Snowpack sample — Buffalo Mountain, Silverthorne, Colorado, USA (1/25/25, 10:11 AM MST)
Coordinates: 39.6222, -106.1139
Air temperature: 22 °F
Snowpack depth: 110 cm
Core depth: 40 cm
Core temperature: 46.4 °F
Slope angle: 12°, slope face: 102°
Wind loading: high
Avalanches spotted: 0
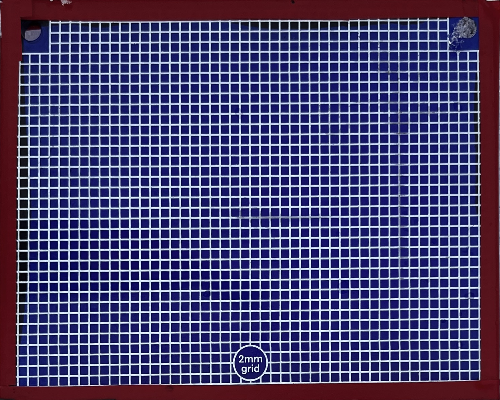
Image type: profile
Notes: No avalanches nearby, collected on the outskirts of a fire break 15 meters from the treeline, on way to Buffalo and Red Mountain